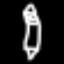
Label: pencil